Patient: sex F, age 26
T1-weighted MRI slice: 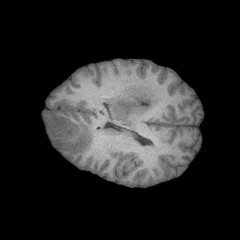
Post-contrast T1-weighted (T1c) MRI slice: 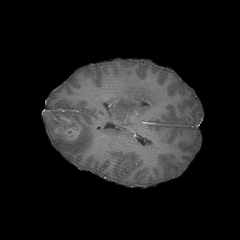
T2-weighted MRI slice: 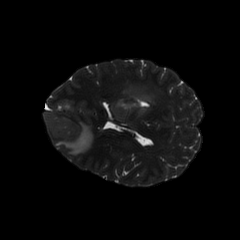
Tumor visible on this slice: yes
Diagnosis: Glioblastoma, IDH-wildtype
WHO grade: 4